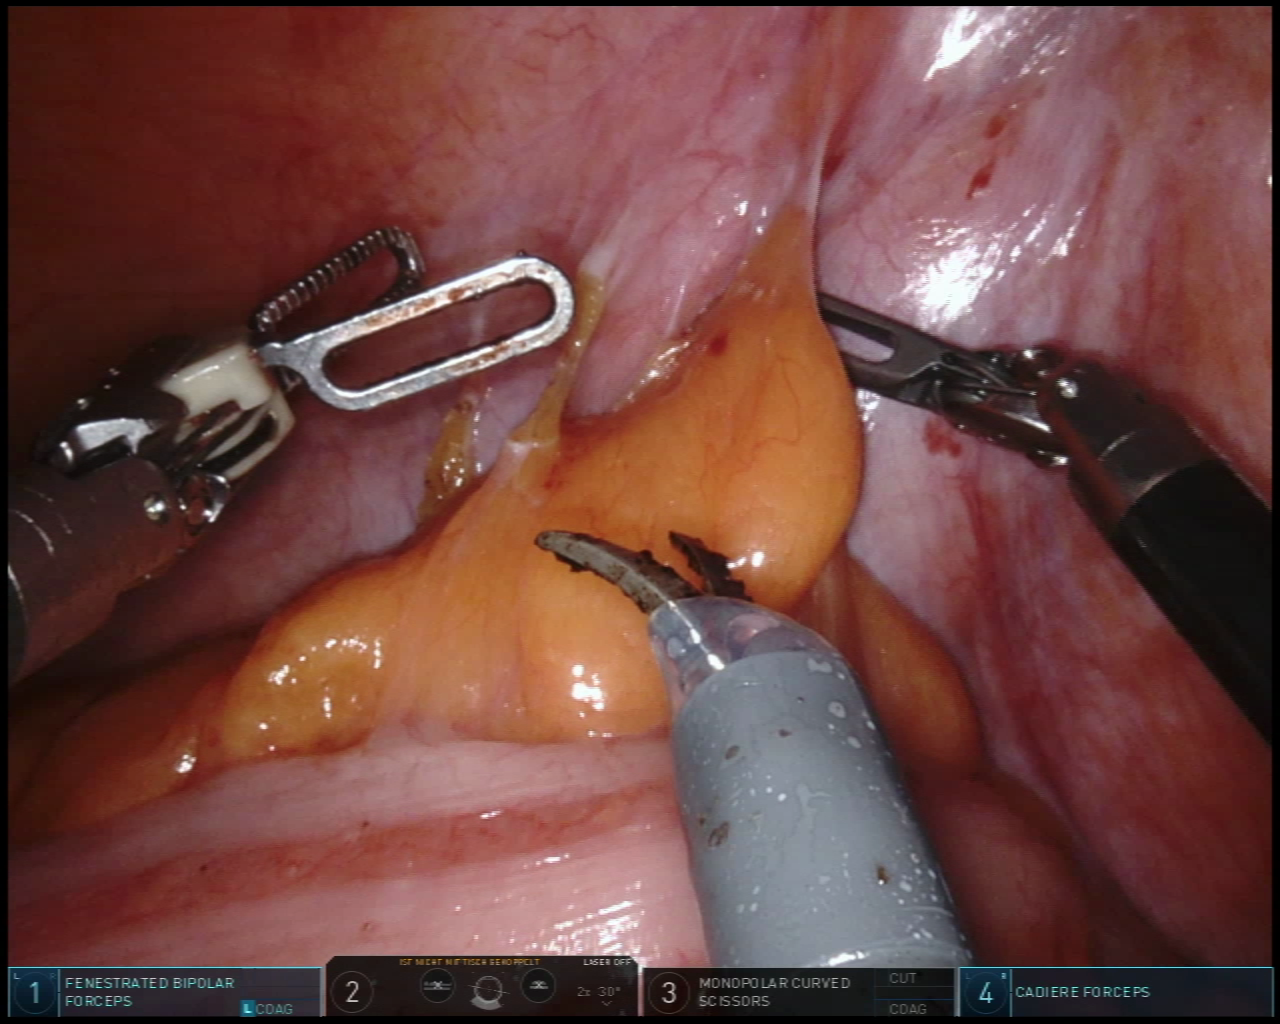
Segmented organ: colon
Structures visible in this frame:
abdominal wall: yes
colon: yes
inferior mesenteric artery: no
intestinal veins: no
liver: no
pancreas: no
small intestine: no
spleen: no
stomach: no
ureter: no
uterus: no
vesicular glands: no